Chest X-ray. View position: AP
Patient age: 43
Patient sex: F
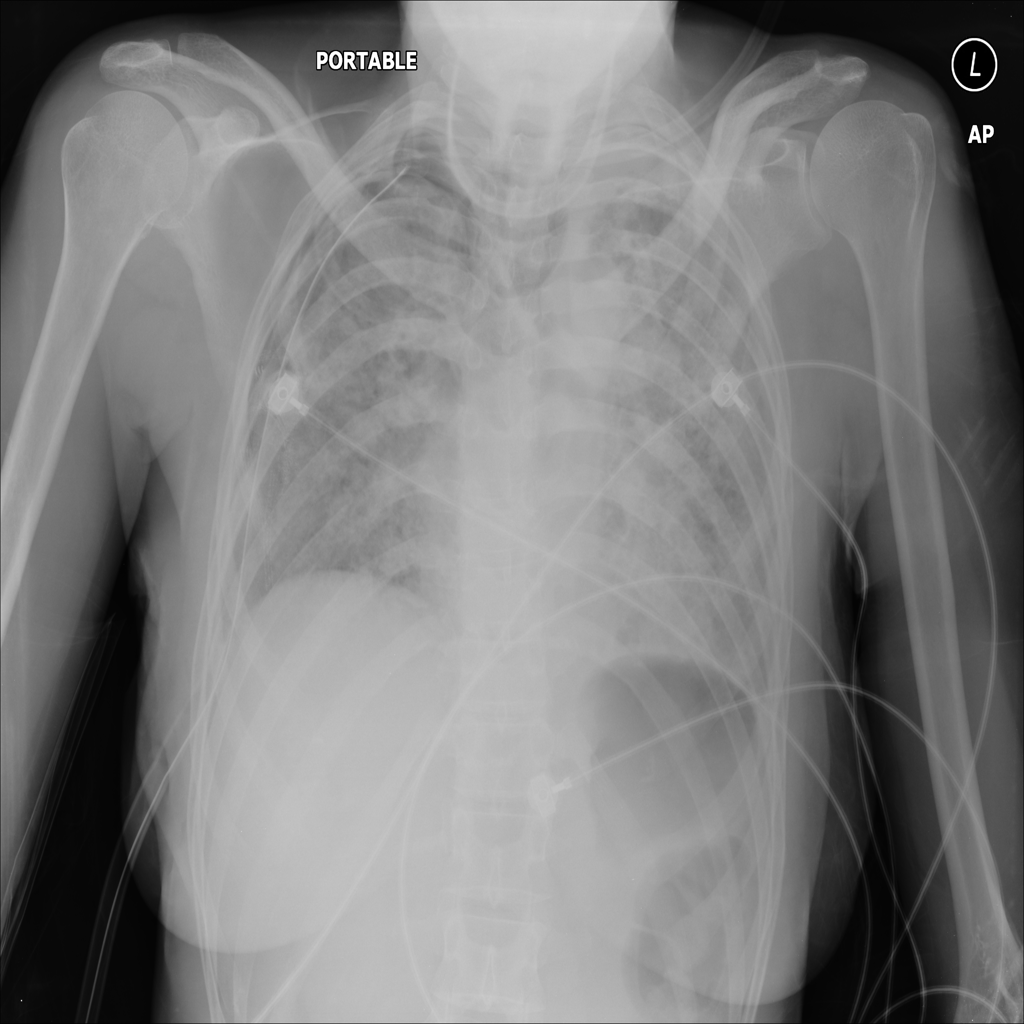
Finding: Pneumothorax